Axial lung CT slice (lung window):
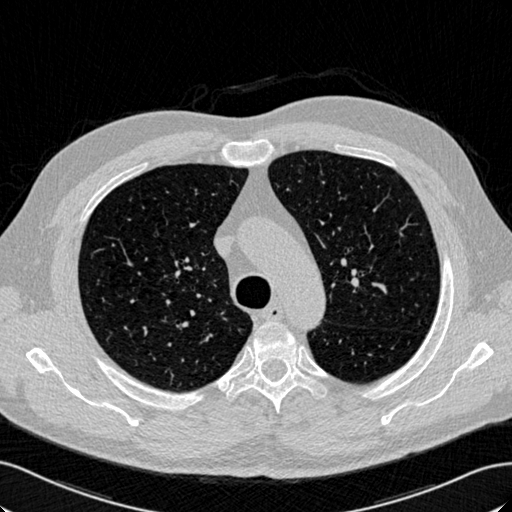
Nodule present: no